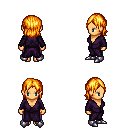
a pixel art fantasy rpg character, female body template, human, tanned skin, purple robe, magenta pants, light blonde long bangs hairstyle, metal boots, four views (front, back, left, right), 2x2 character sprite sheet, small pixel art, hard edges, no anti-aliasing